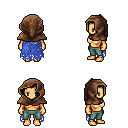
a pixel art fantasy rpg character, female body template, human, tanned skin, blue tattered cape, teal pants, purple short mohawk hairstyle, cloth hood, four views (front, back, left, right), 2x2 character sprite sheet, small pixel art, hard edges, no anti-aliasing